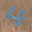
Label: 4